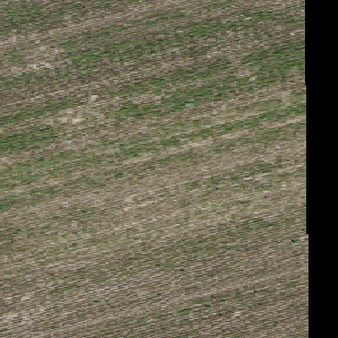
Label: other